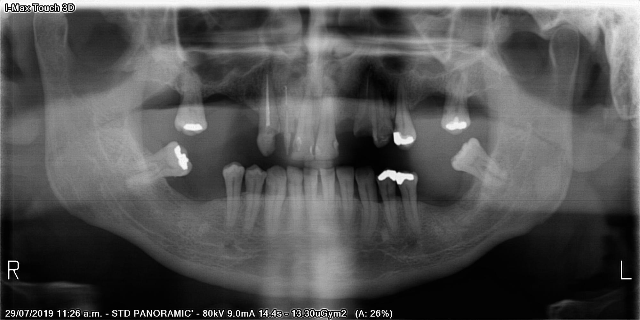
adult